Question: What is the measurement shown in the image?
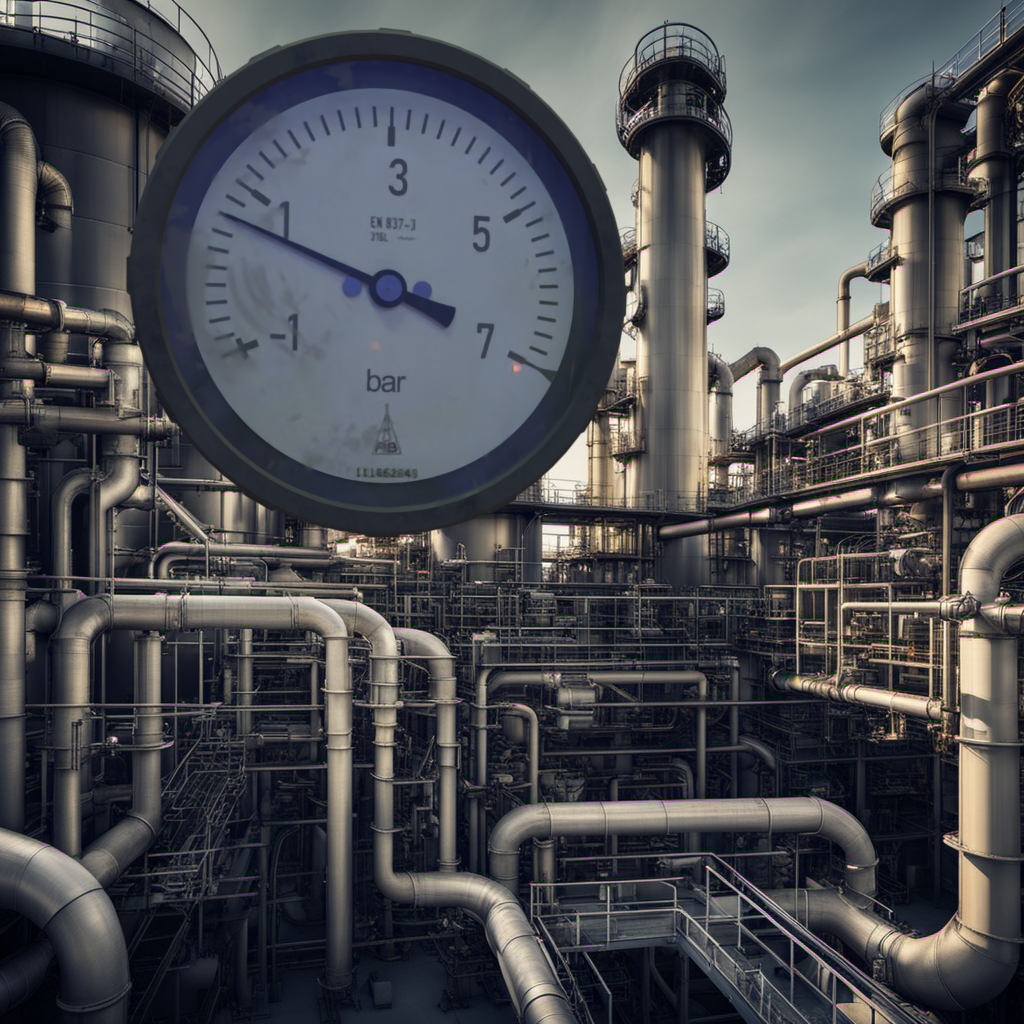
Answer: The result is 0.64
Question: What is the reading range of the measurement in the image?
Answer: The range is from -1 to 7
Question: What is the minimum and maximum value range of this measurement?
Answer: The minimum value is -1 and the maximum value is 7